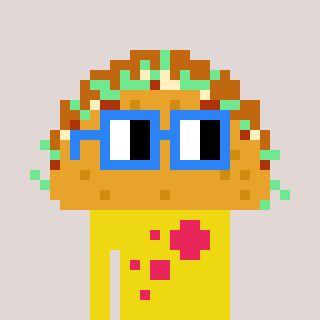
a pixel art character with square blue glasses, a taco-shaped head and a yellow-colored body on a warm background